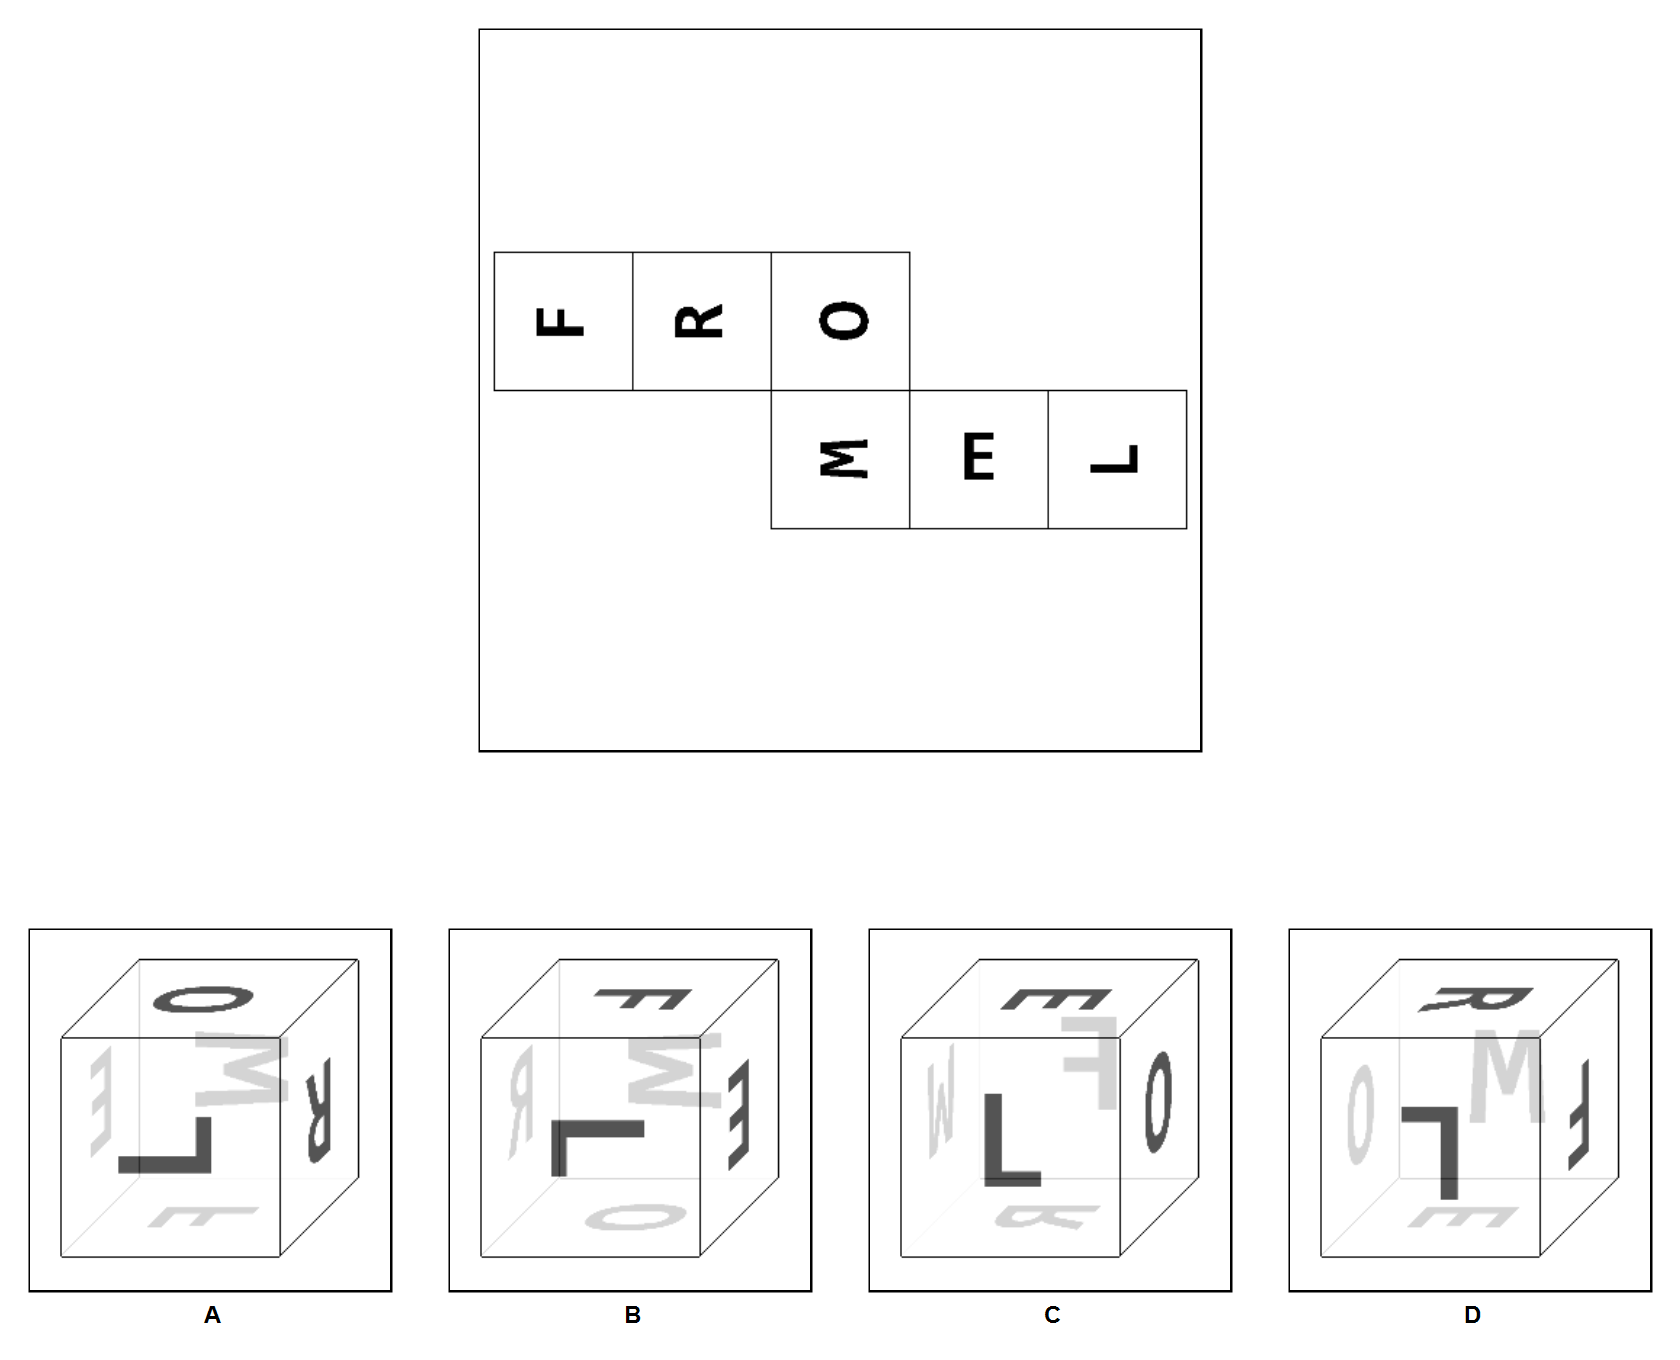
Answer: C